Question: I have a List of objects and each object is a another List of objects, so for example, I am passing 'List<object> cars' to one method and I want to get all the properties of one of the objects, but when I try to do:
'''
var props = cars.First().GetType().GetProperties(BindingFlags.DeclaredOnly |
BindingFlags.Public |
BindingFlags.Instance);
'''
It gives me the properties of System.Object (Count, Capacity, and my list of objects)
When I look at cars which in this case is called list, it looks like this:

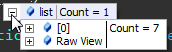
Answer: As you have said: each object is another list of objects. The things you report (Count, Capacity etc) the properties of that inner list. If you want to go deeper, cast it as 'IList' and take a look inside the inner list.